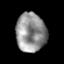
Tissue: prostate
Cell type: T cells
Senescence score: 0.2195
Nuclear area (px): 1143
Mean DAPI intensity: 145.678